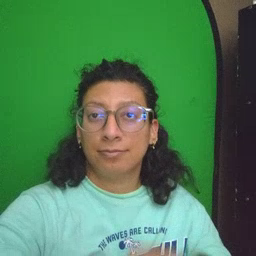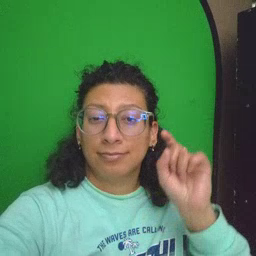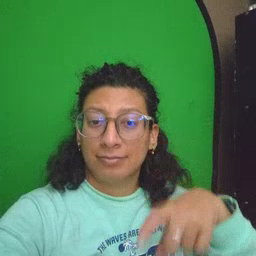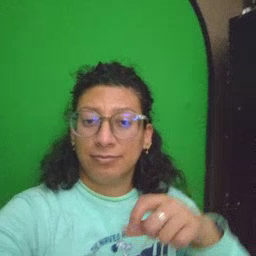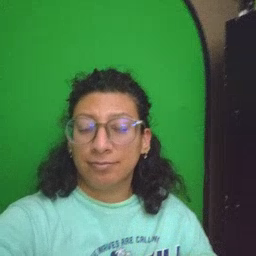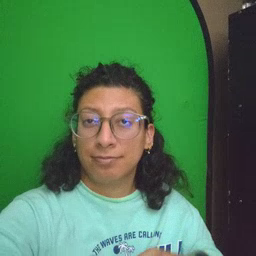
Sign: haveto